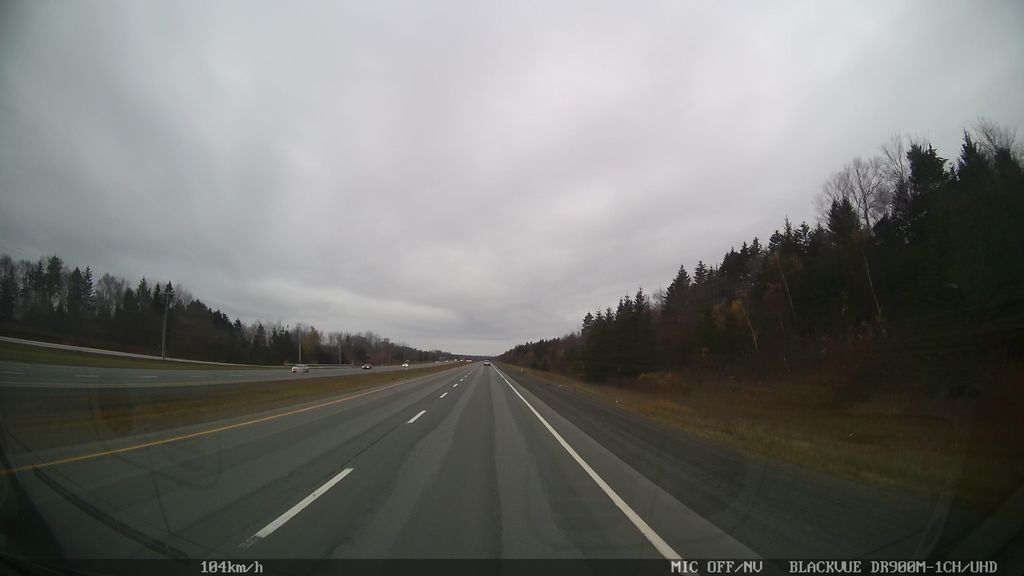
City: halifax